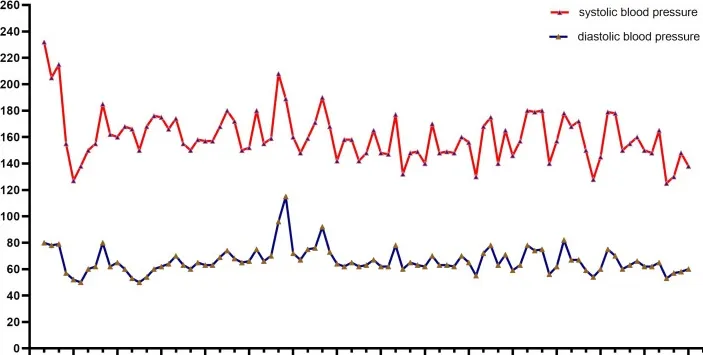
Intraoperative blood pressure fluctuated, with most of the time it was located above 140 mmHg, reaching a maximum of 240 mmHg.
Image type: electrography (ekg)